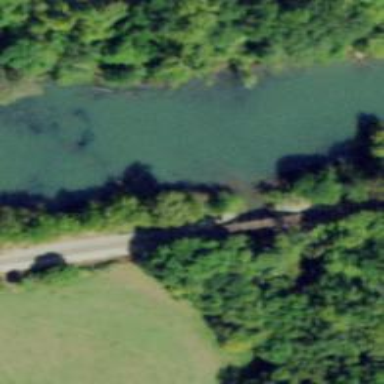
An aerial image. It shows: Bridge over railway line.